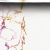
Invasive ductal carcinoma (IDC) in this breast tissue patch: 0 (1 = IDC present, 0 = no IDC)